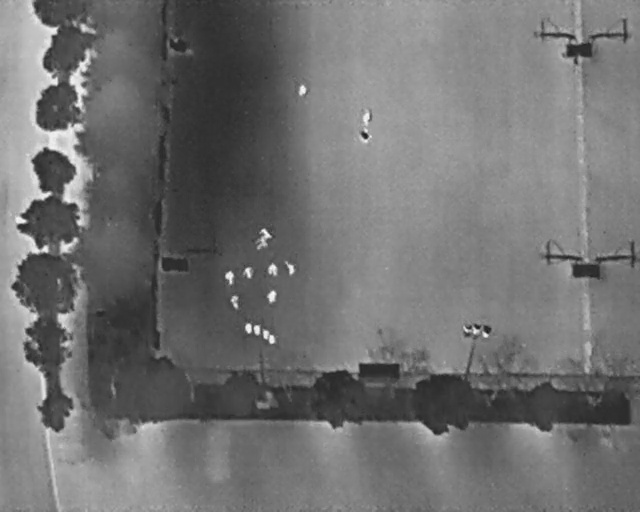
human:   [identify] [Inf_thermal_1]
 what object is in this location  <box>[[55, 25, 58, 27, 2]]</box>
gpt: <ref>1 medium person at the top</ref>